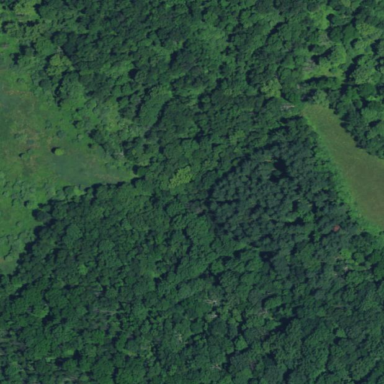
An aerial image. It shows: Evergreen woodland with needle-leaved trees.